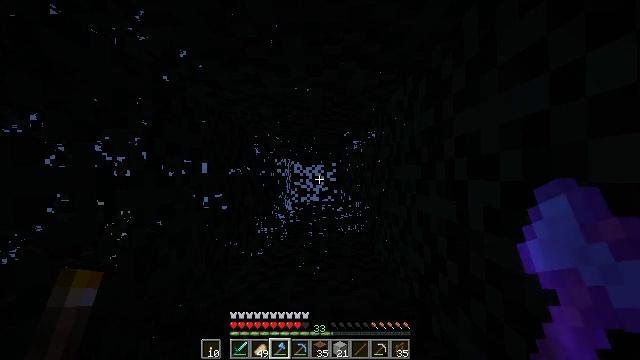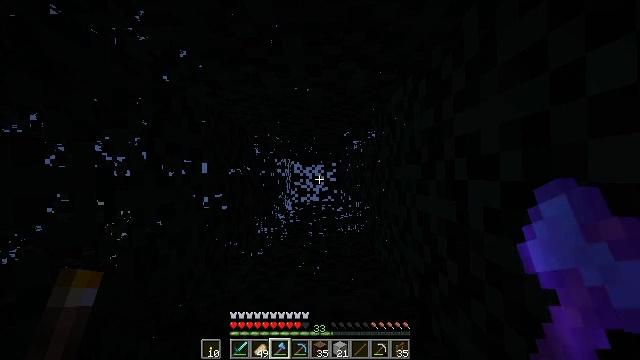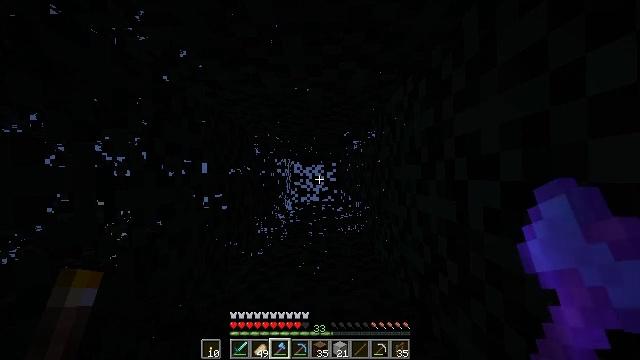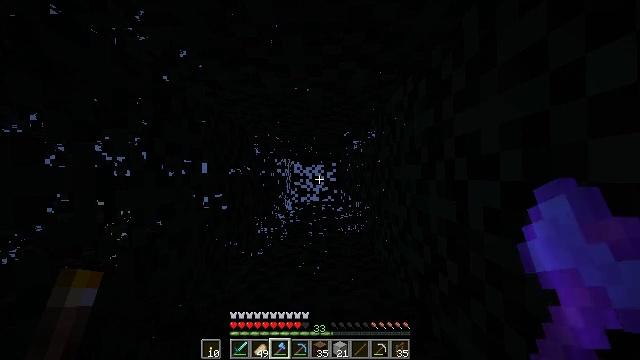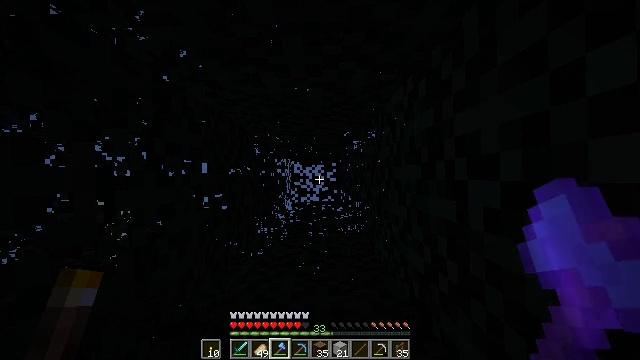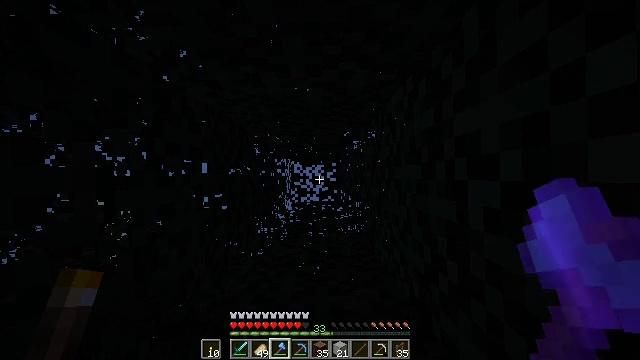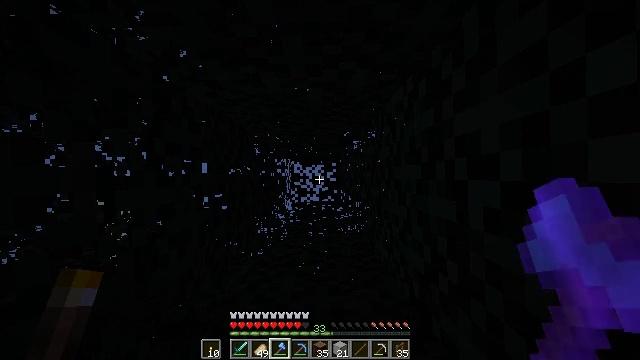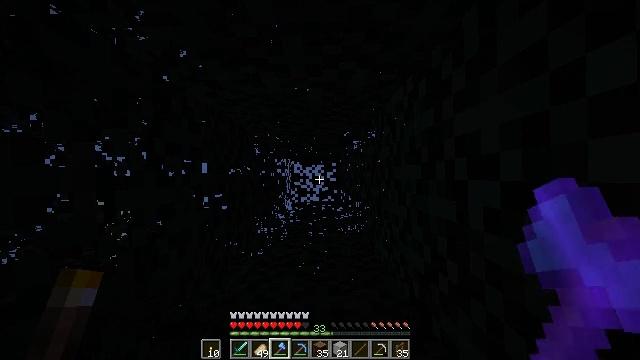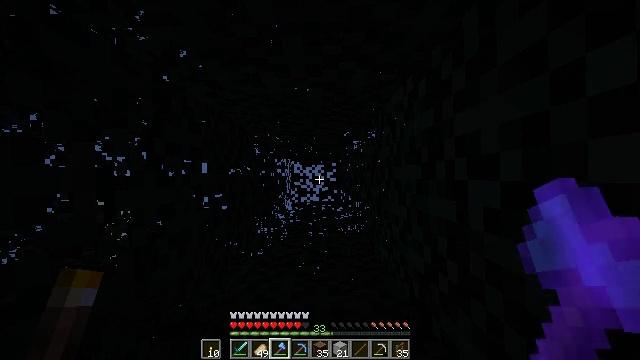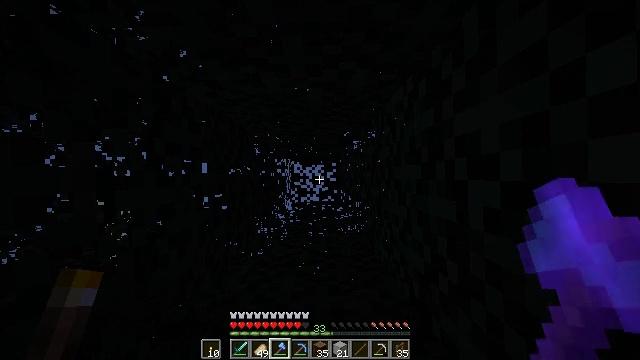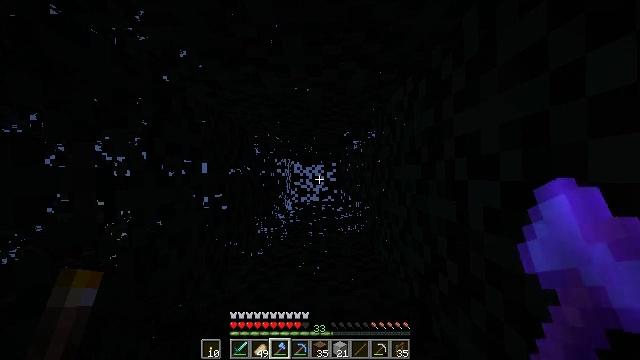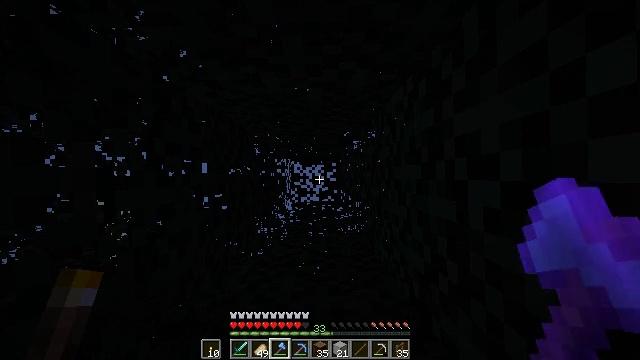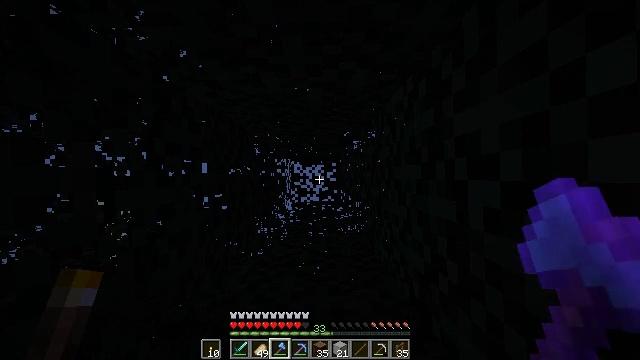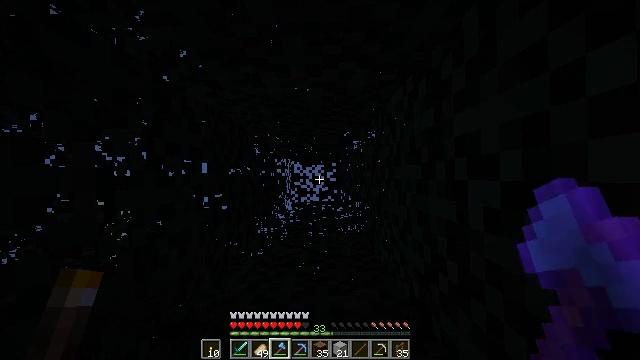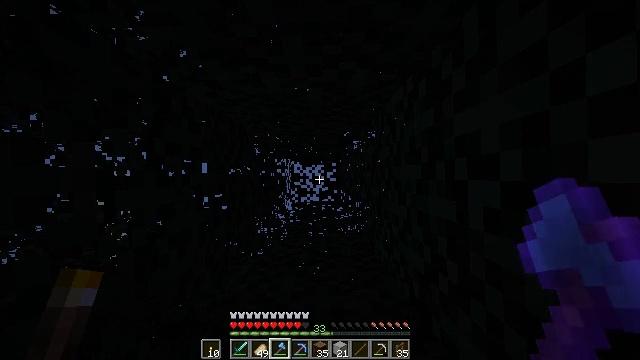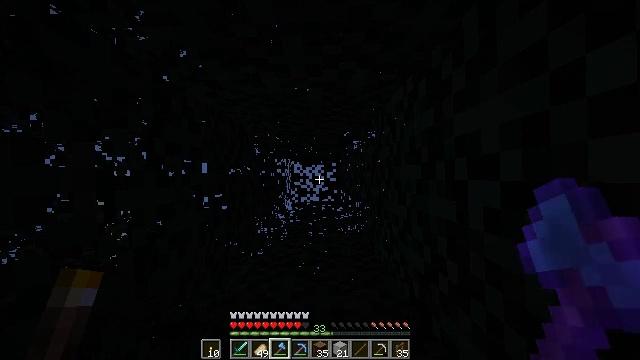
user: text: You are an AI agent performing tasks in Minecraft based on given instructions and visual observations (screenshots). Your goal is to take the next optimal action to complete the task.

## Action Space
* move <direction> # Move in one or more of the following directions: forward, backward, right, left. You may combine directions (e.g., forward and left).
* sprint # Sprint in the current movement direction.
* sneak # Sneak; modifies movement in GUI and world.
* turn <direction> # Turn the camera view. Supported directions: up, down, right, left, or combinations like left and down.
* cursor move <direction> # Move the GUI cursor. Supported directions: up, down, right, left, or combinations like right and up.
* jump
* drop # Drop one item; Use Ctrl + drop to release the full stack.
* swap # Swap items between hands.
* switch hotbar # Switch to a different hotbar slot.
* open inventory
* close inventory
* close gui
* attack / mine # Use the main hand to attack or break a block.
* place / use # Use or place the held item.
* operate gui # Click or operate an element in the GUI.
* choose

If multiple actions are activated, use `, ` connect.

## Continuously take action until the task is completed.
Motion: motion action
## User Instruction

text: Destroy the brown bed to move it.
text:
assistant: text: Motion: no_op
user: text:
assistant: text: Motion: no_op
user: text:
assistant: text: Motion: no_op
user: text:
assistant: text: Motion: no_op
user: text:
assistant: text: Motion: no_op
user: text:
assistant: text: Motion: no_op
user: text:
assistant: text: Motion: no_op
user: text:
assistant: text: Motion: no_op
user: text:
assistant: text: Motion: no_op
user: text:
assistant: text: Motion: no_op
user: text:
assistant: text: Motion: no_op
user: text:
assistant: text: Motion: no_op
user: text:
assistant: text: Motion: no_op
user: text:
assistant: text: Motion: no_op
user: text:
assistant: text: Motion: no_op
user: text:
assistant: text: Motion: no_op
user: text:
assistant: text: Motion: no_op
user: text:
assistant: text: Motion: no_op
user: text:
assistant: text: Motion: no_op
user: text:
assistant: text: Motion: no_op
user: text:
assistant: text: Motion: no_op
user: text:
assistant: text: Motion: no_op
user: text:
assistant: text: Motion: no_op
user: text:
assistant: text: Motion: no_op
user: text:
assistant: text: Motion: no_op
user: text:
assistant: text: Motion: no_op
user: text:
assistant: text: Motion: no_op
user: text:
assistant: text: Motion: no_op
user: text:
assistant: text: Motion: no_op
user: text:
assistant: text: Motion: no_op